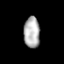
Tissue: prostate
Cell type: T cells
Senescence score: 0.3207
Nuclear area (px): 493
Mean DAPI intensity: 175.903